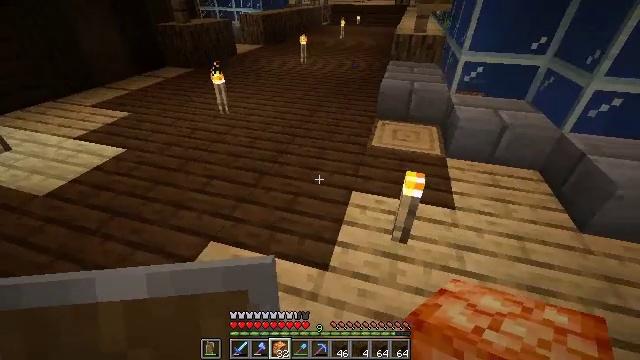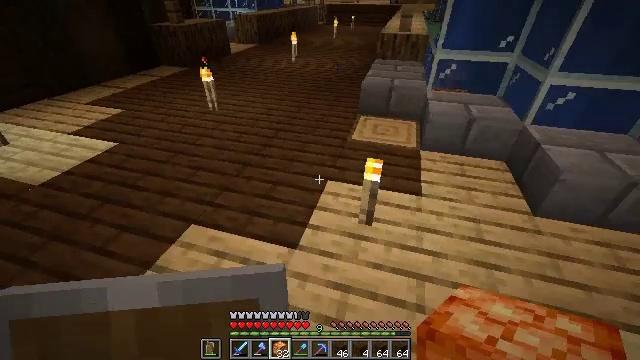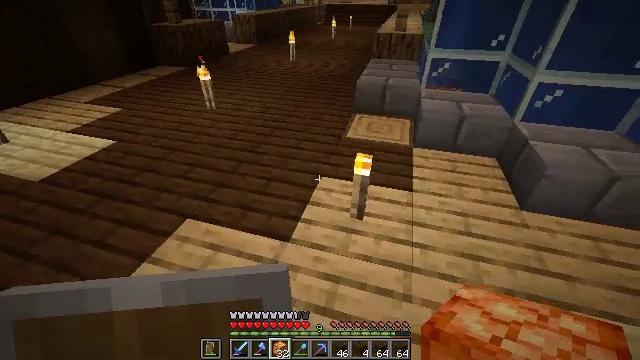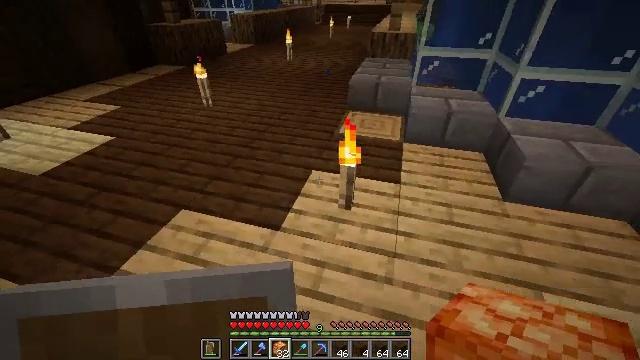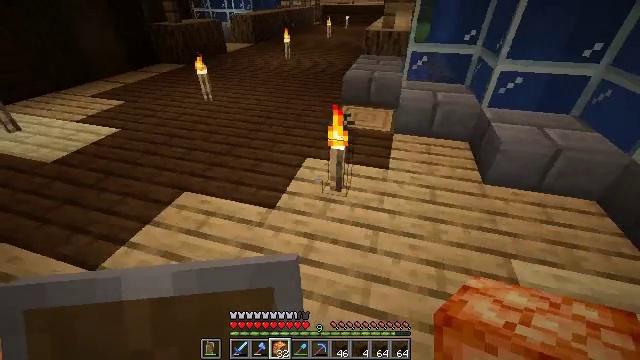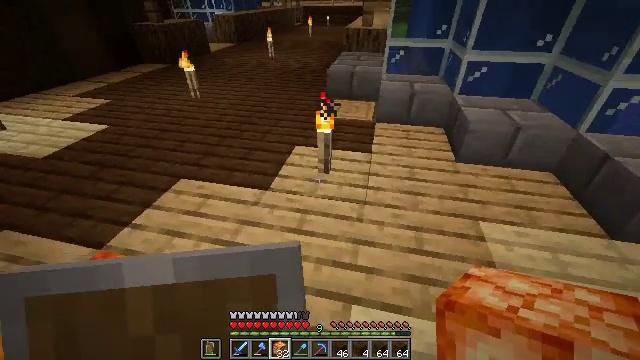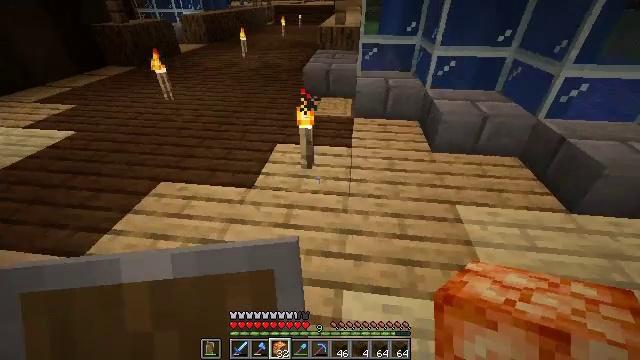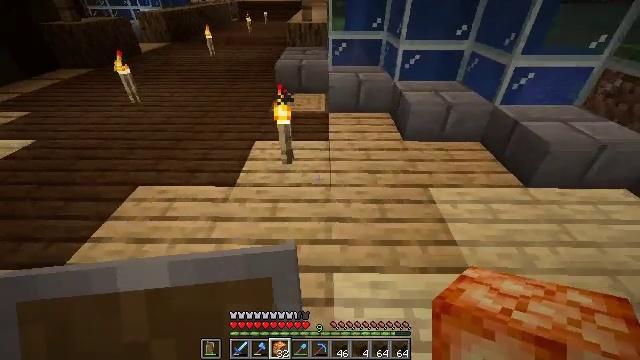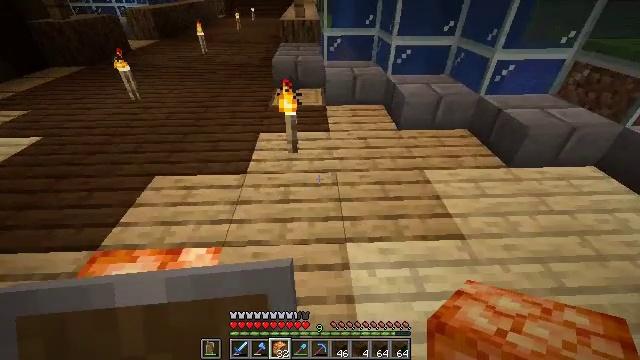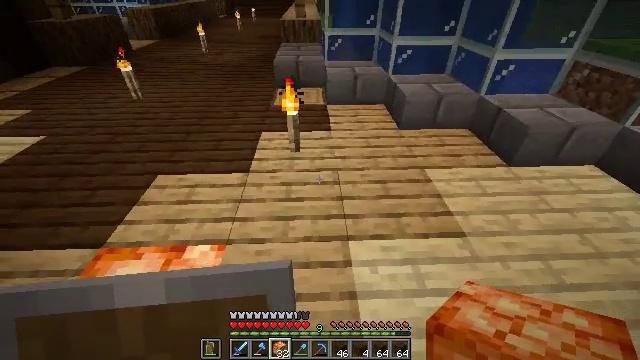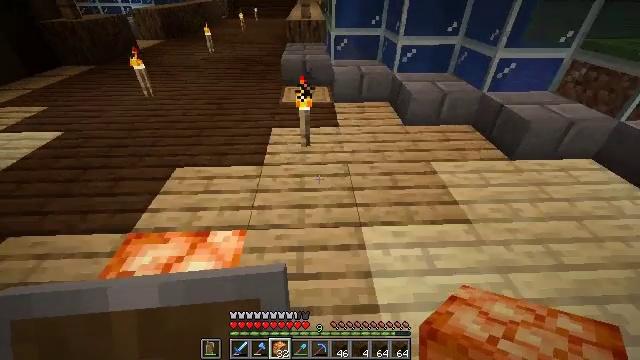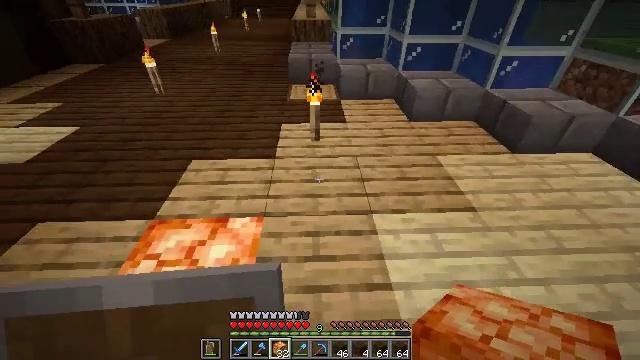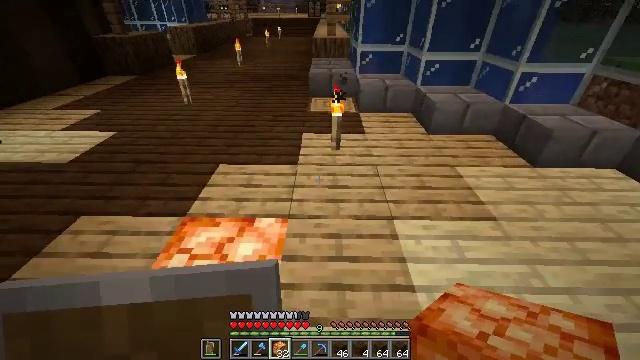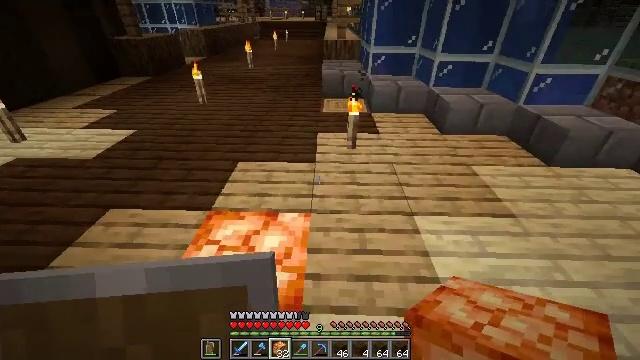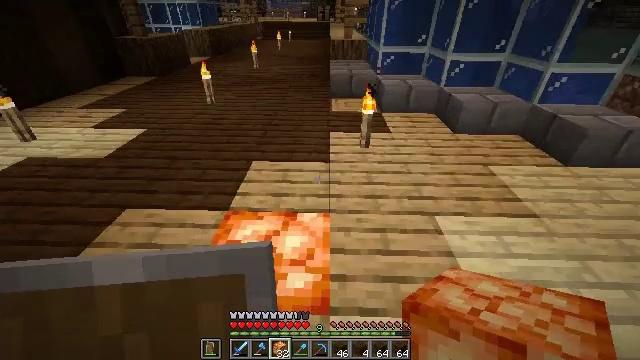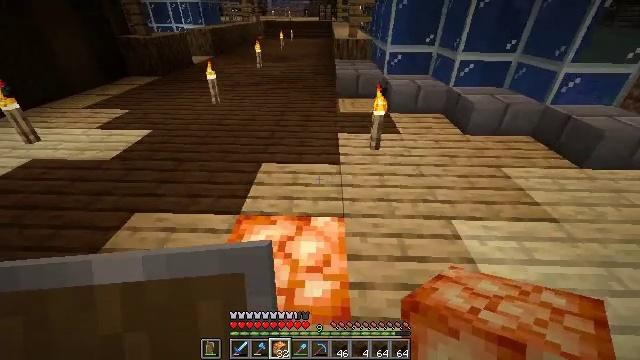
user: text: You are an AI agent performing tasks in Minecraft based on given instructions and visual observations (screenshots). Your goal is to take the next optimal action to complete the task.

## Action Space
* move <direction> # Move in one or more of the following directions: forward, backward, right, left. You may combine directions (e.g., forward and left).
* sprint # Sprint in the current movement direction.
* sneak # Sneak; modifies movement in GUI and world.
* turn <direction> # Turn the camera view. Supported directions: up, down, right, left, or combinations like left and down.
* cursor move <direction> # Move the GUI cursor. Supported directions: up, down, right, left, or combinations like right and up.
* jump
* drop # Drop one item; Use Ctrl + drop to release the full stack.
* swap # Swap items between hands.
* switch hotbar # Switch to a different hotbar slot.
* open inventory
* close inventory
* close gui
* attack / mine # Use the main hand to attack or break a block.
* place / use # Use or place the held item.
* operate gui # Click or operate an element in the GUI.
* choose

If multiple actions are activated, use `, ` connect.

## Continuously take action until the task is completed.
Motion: motion action
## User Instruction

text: Destroy the dark oak slab to recycle it.
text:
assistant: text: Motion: move back and move right
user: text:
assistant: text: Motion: move back and move right
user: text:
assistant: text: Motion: move back
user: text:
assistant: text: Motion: move back
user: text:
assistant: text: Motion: move back and move left, turn right
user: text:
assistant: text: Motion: move back and move left, turn right
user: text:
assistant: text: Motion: move back and move left, turn right
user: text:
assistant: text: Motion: move back and move left, turn right
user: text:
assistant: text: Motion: move back and move left
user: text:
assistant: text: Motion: move back and move left
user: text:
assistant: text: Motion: move back and move left
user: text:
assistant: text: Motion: move left, turn left and up
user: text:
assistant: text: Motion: move forward and move left
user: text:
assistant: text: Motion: move forward and move left
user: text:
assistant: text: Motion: move forward and move left
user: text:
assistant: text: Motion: move left
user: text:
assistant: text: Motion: move forward and move left
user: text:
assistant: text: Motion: move forward
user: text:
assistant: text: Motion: move forward
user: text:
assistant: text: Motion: move forward
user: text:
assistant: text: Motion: move forward
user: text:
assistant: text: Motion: move forward
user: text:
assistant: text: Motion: move forward, turn left and up, switch to hotbar 2
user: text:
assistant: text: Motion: move forward, turn left and up, switch to hotbar 2
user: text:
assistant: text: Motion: move forward, jump, switch to hotbar 2
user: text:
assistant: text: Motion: move forward, jump
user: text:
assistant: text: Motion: move forward, jump
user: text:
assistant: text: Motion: move forward, jump
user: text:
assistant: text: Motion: move forward, turn up, jump
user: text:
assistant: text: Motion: move forward, turn right and up, jump